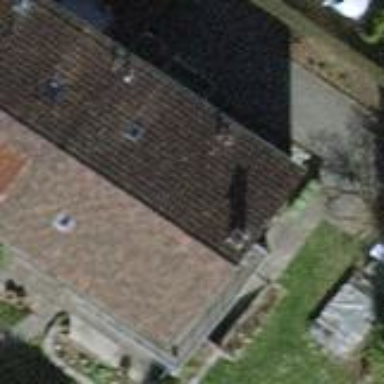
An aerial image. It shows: Semidetached house with gabled tile roof.